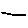
Label: line